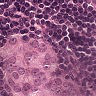
Metastatic tissue present: yes